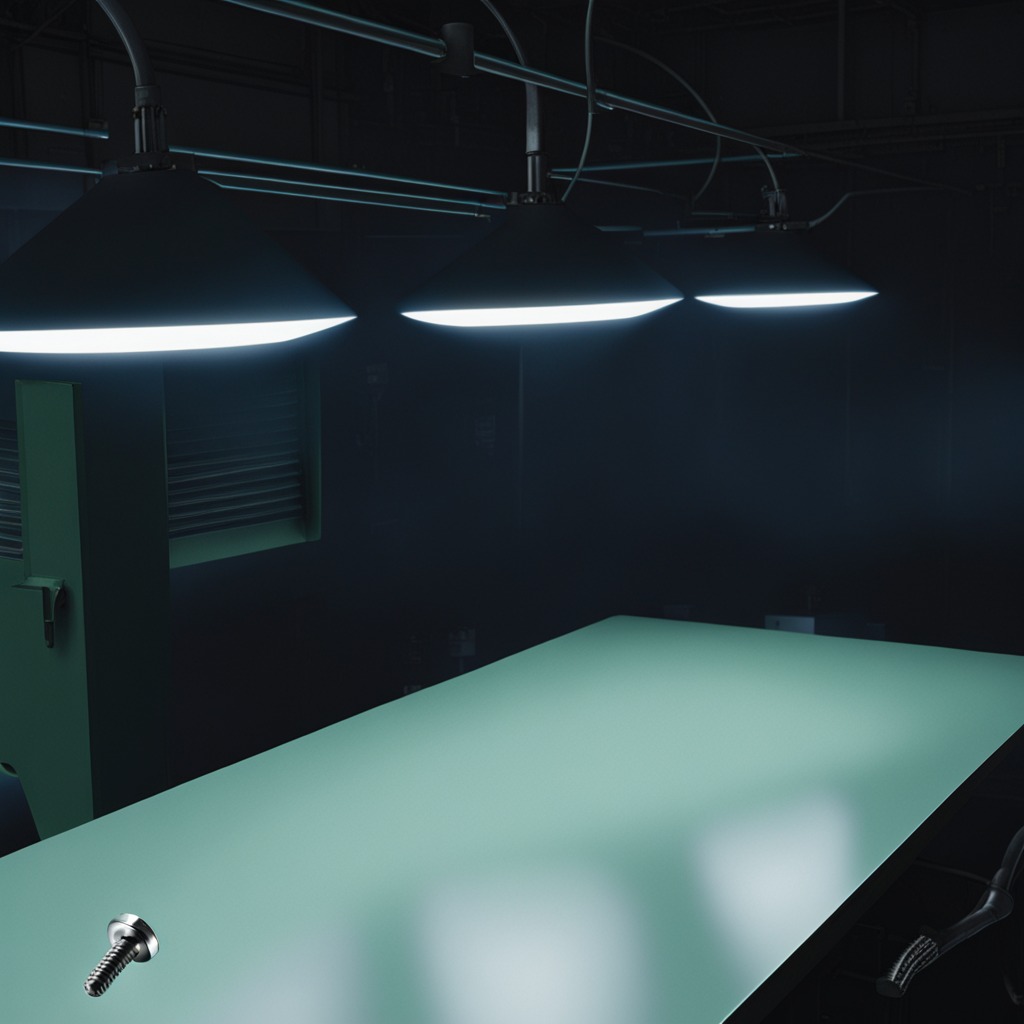
A metal screw is lying on a clean empty table in a railway signal maintenance room lit by harsh overhead fluorescents.